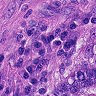
Metastatic tissue present: yes